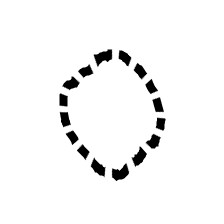
Shape: circle